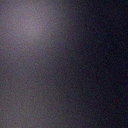
Screen state: off